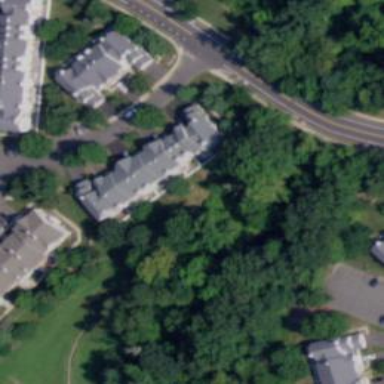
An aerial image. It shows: Residential building.